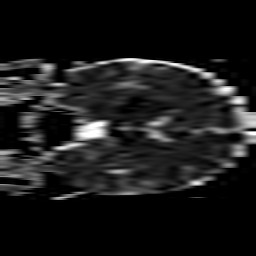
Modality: ADC
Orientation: coronal
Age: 52
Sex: female
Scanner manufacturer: philips
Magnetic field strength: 3 T
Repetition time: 4.0 s
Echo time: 0.06104 s